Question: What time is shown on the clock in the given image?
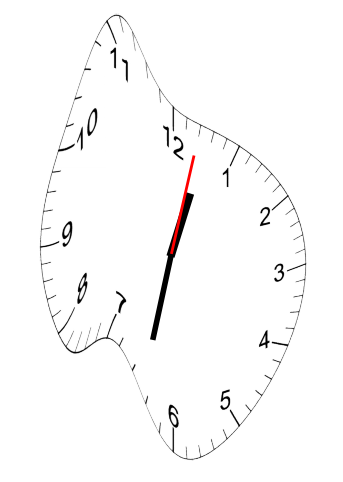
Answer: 12:32:02